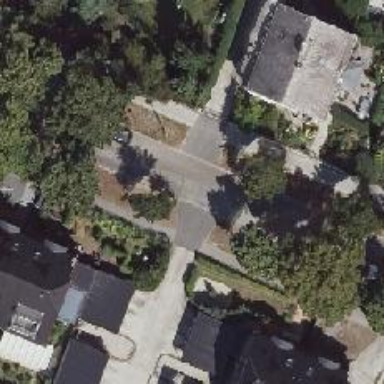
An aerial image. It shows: Residential road with separate sidewalks on both sides.